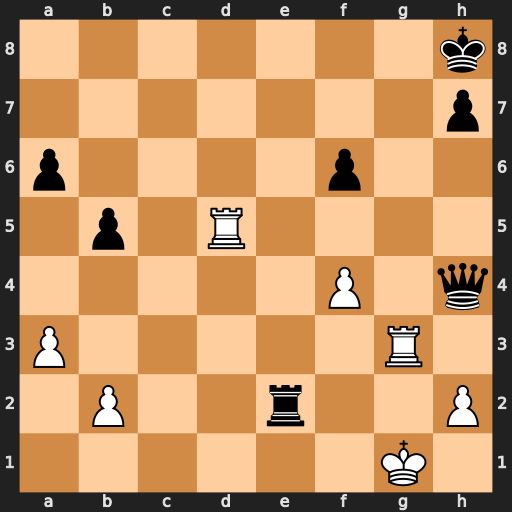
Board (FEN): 7k/7p/p4p2/1p1R4/5P1q/P5R1/1P2r2P/6K1
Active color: w
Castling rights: -
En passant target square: -
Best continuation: Rd8+ Re8 Rxe8#